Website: crate-barrel
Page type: payment
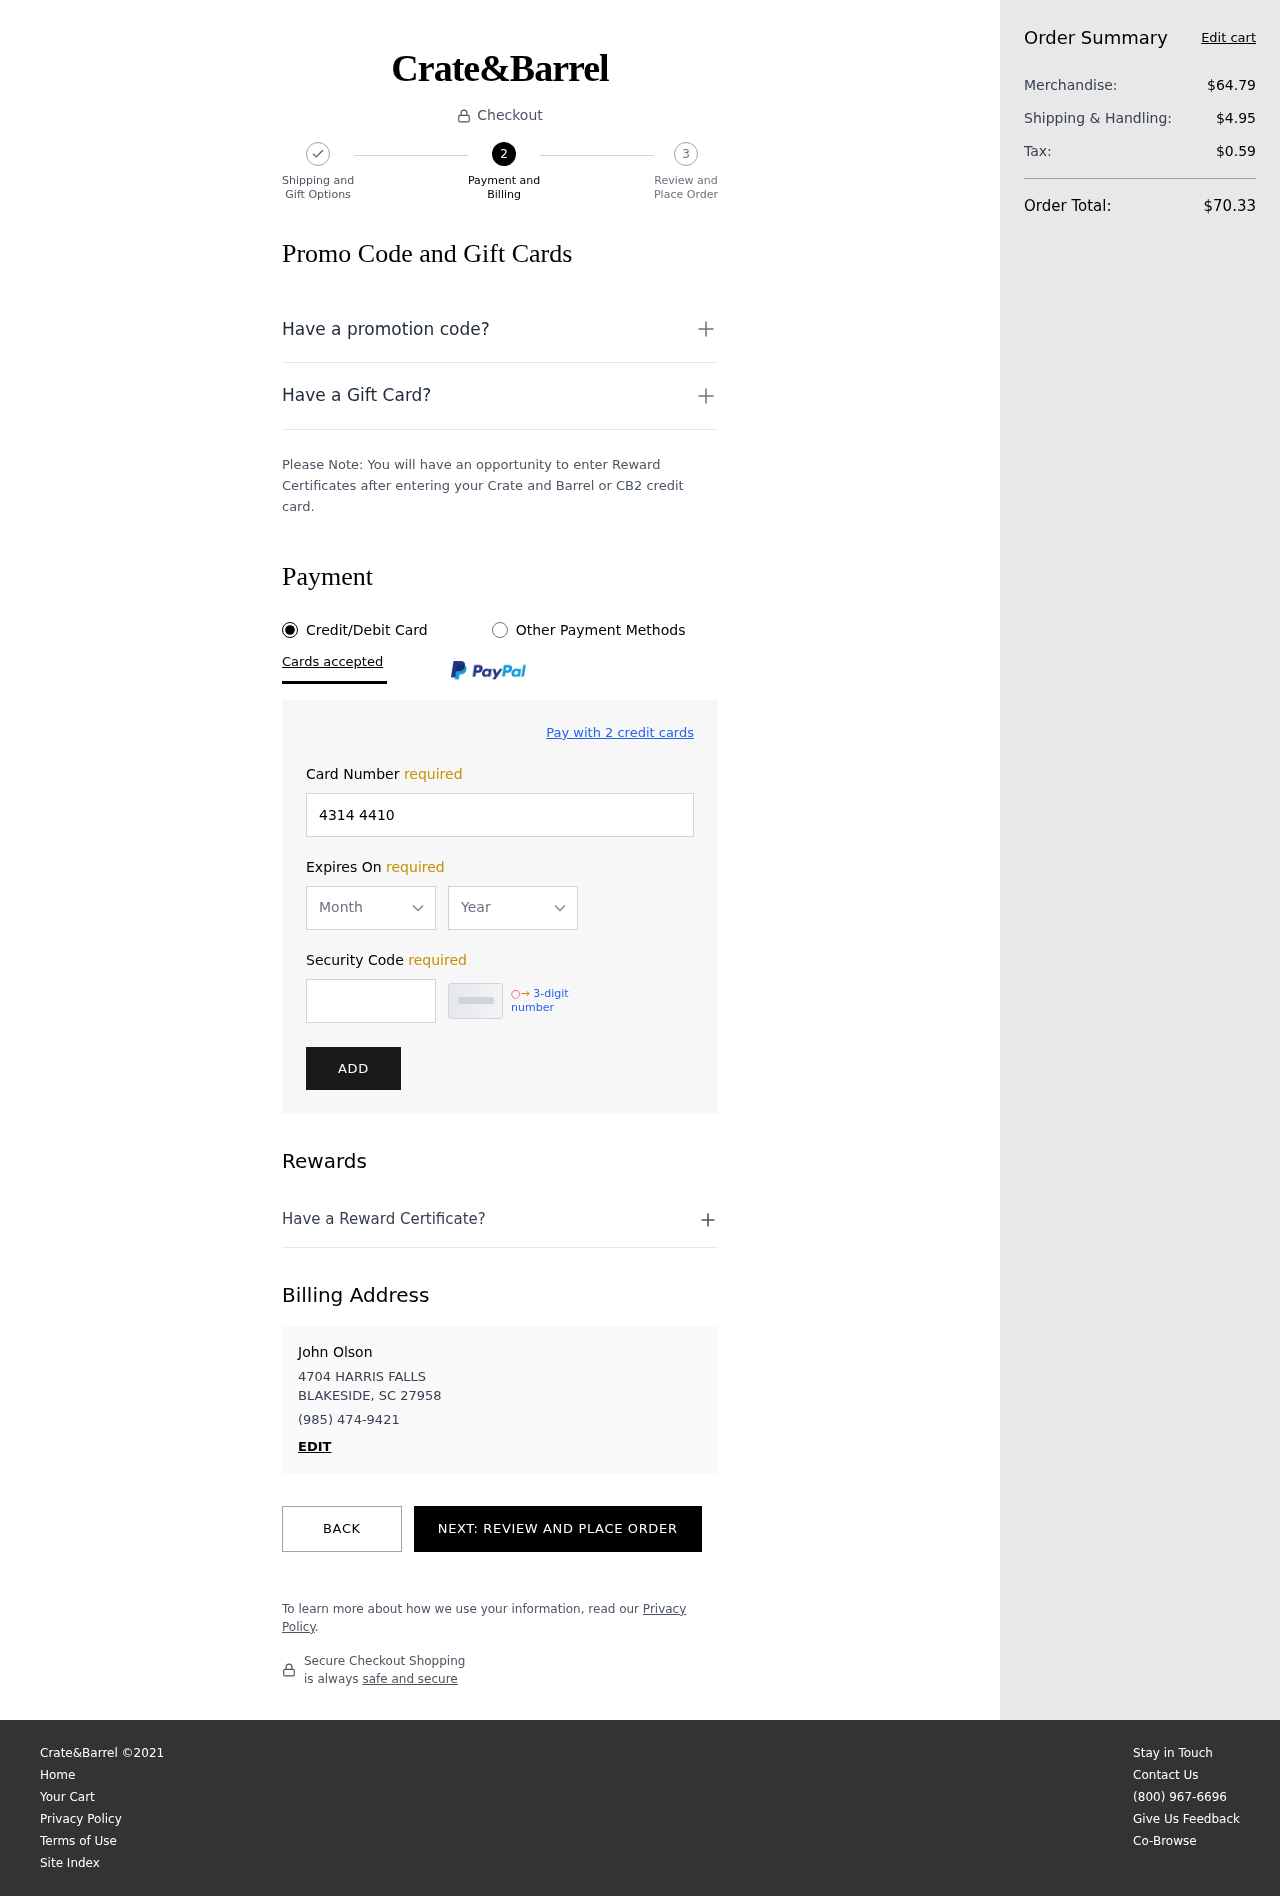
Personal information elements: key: PII_CARD_EXPIRY_MONTH
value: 01
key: PII_CARD_EXPIRY_YEAR
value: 29
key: PII_CITY_STATE_ZIP
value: BLAKESIDE, SC 27958
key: PII_FULLNAME
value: John Olson
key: PII_PHONE
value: (985) 474-9421
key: PII_STREET
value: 4704 HARRIS FALLS
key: PII_CARD_NUMBER
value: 4314 4410 7498 3304
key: PII_CARD_CVV
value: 760
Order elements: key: ORDER_SUBTOTAL
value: $64.79
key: ORDER_SHIPPING_COST
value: $4.95
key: ORDER_TAX
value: $0.59
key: ORDER_TOTAL
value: $70.33